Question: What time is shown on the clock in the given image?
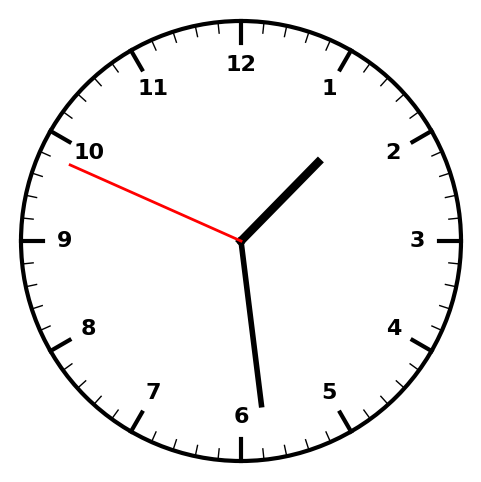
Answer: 01:28:49